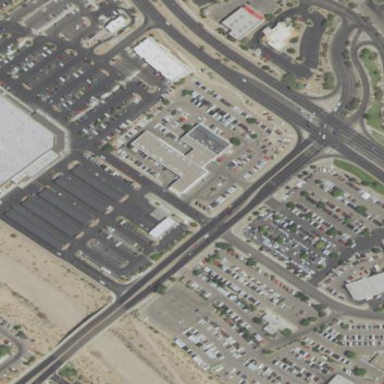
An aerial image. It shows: Retail area.